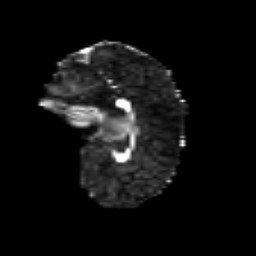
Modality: FA
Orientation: sagittal
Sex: female
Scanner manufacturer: siemens
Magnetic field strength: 3 T
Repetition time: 5 s
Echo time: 0.071 s